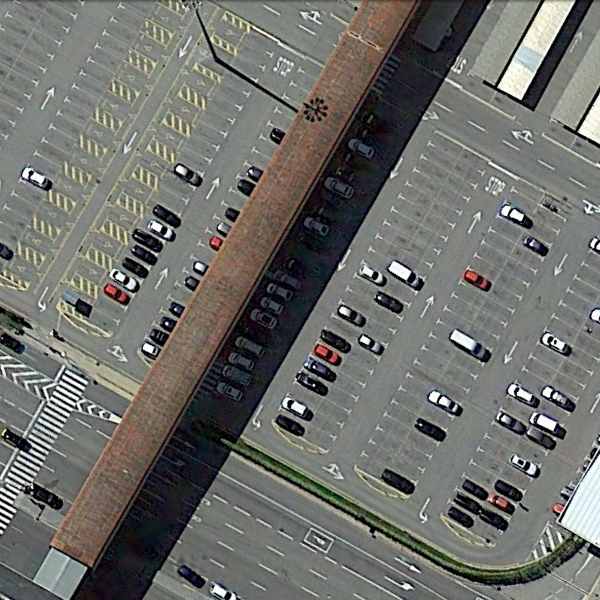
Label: Parking